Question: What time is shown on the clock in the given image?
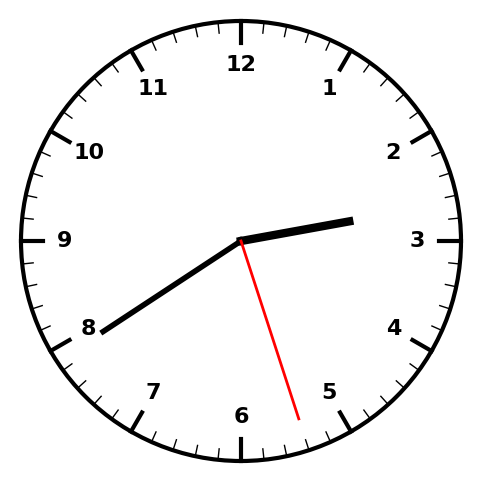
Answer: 02:39:27